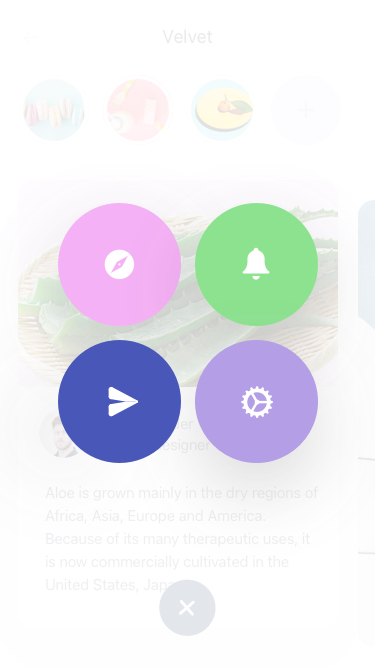
Text in this UI design:
Aloe is grown mainly in the dry regions of Africa, Asia, Europe and America. Because of its many therapeutic uses, it is now commercially cultivated in the United States, Japan.
Mark Sneider
Interior designer
Velvet